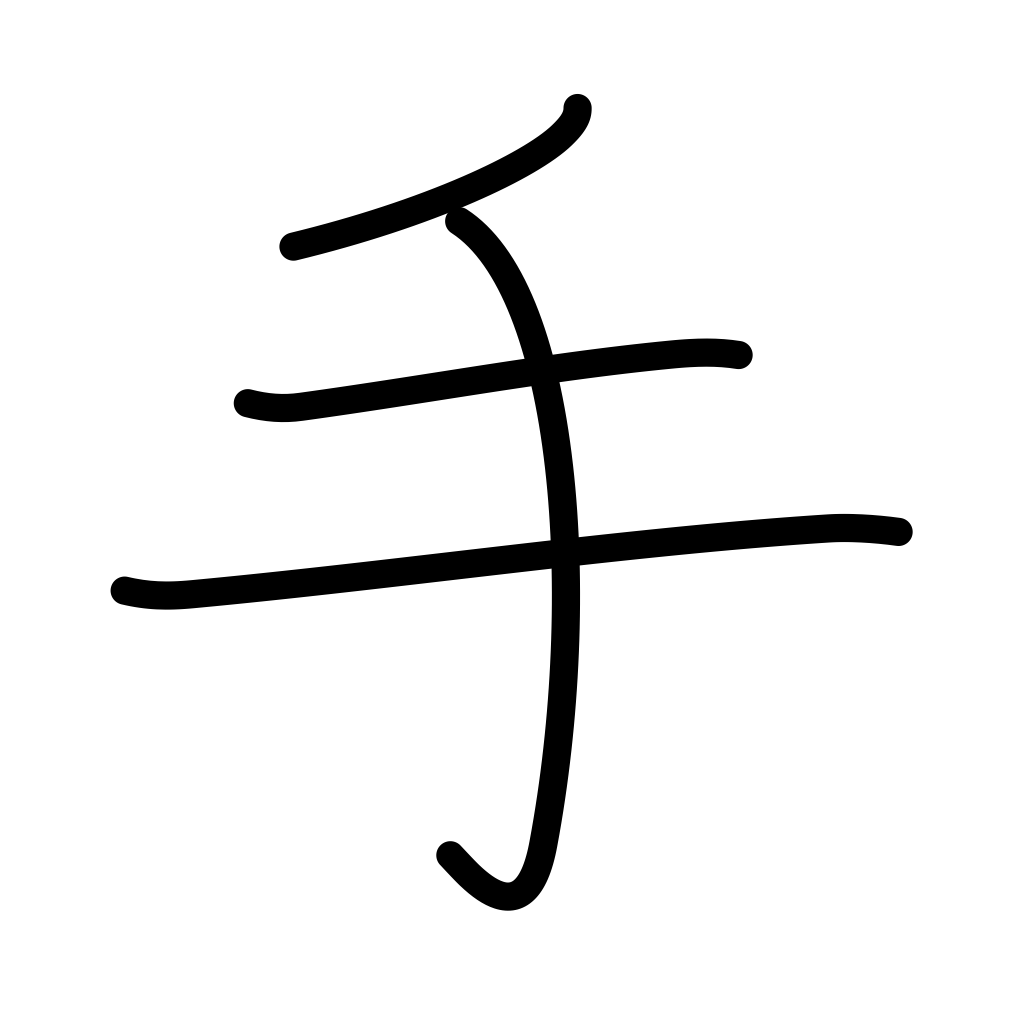
Meaning: hand